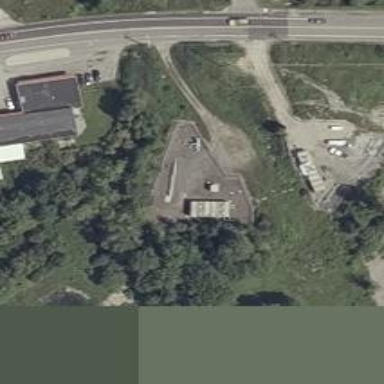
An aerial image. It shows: Service building designated as Natural Gas Facility.